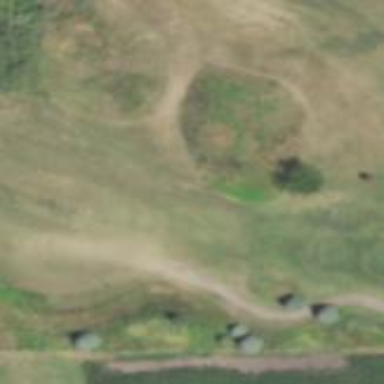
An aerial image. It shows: Rough area in golf course.